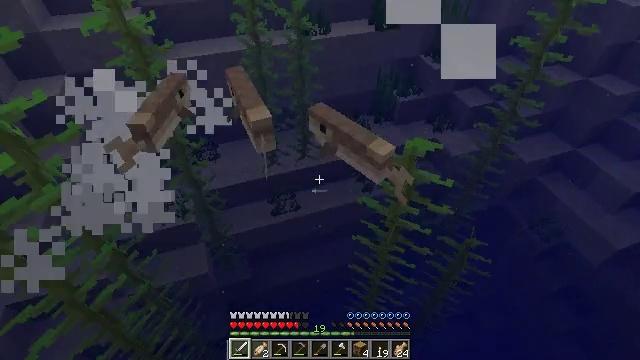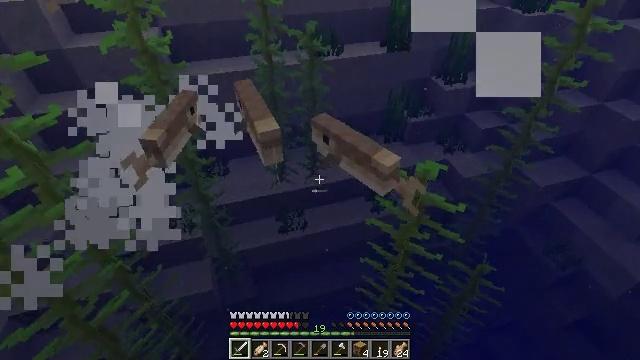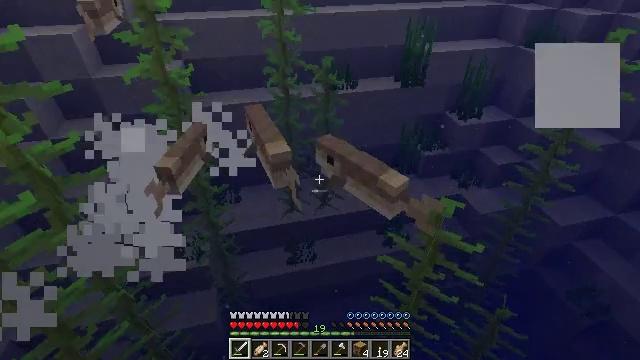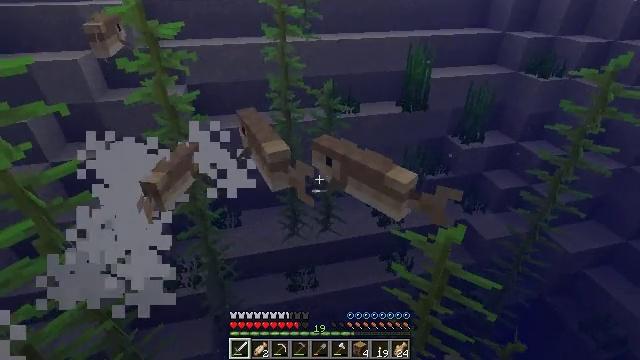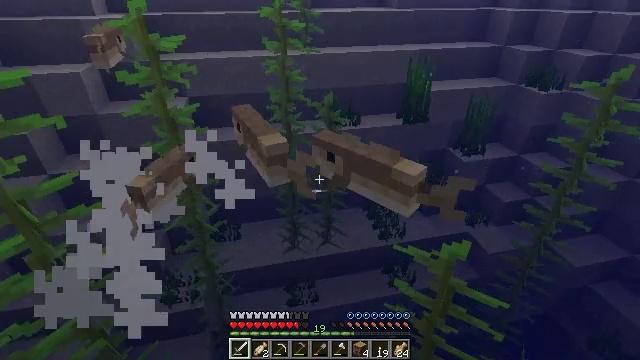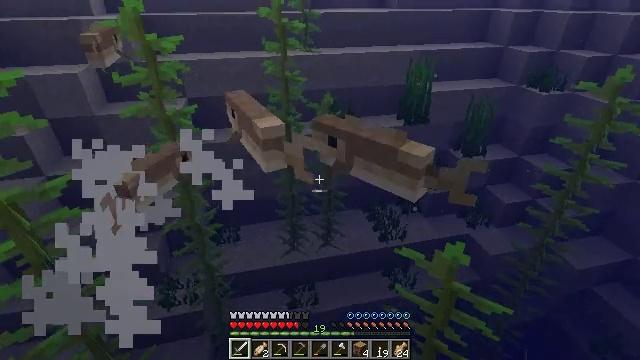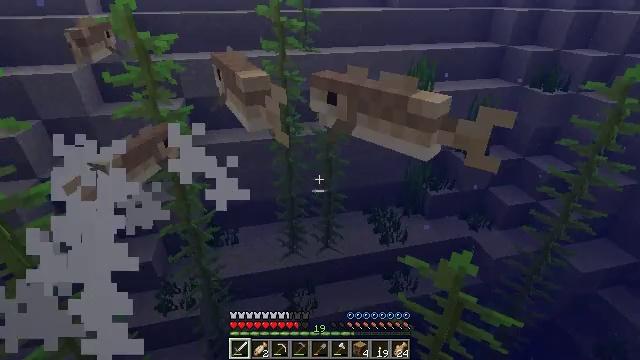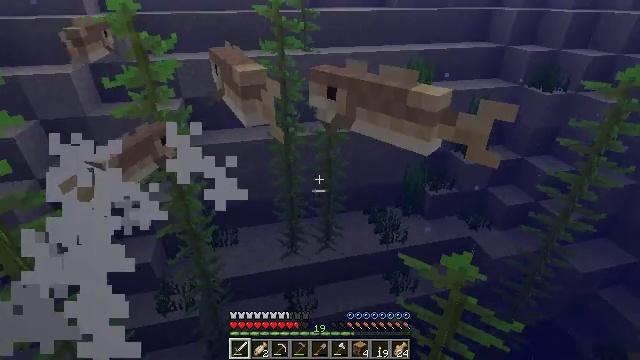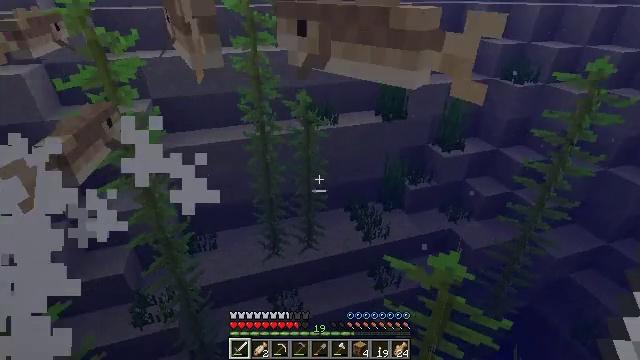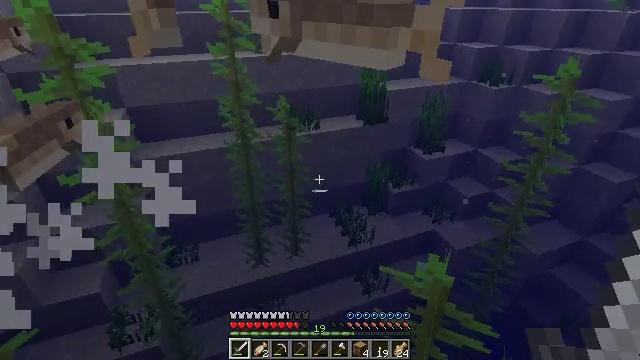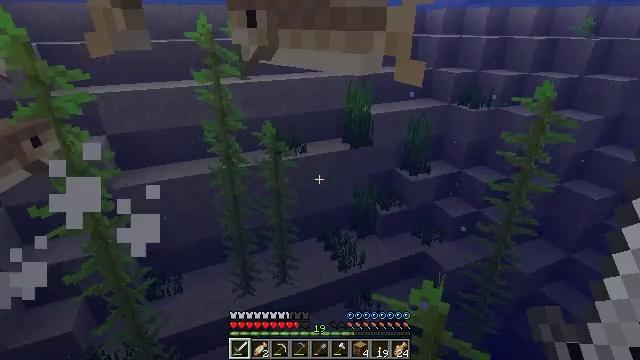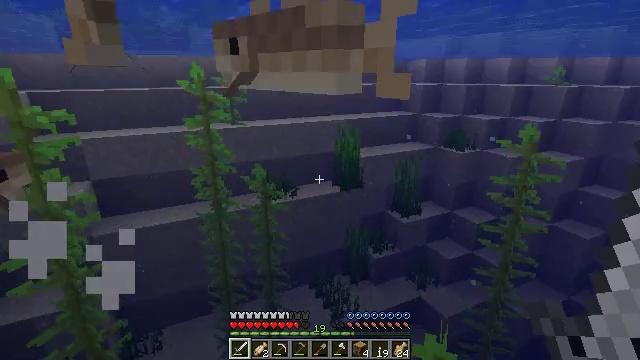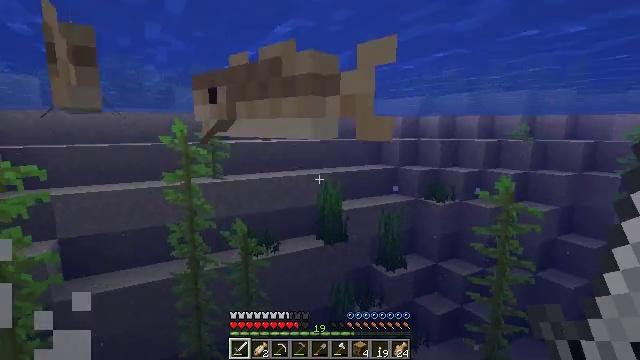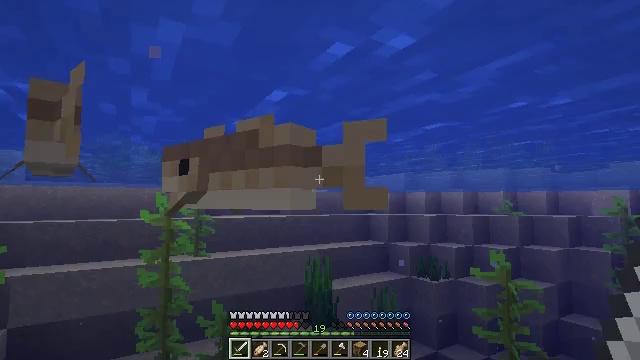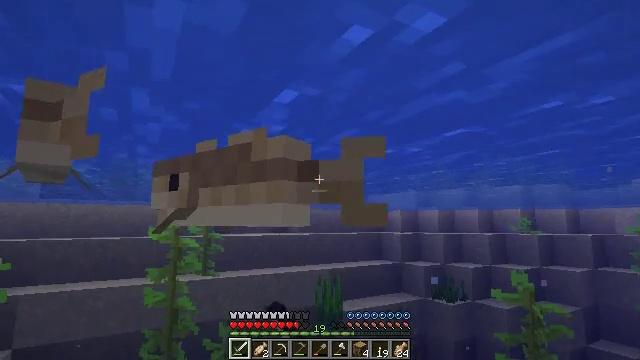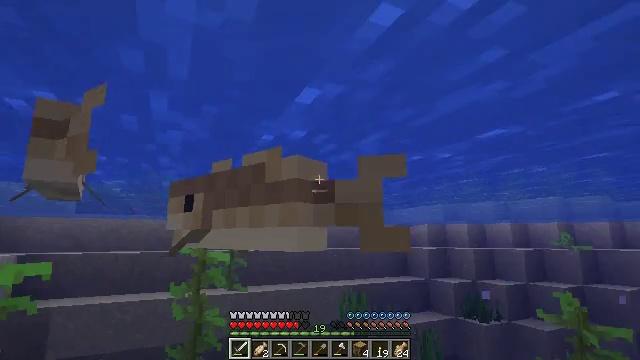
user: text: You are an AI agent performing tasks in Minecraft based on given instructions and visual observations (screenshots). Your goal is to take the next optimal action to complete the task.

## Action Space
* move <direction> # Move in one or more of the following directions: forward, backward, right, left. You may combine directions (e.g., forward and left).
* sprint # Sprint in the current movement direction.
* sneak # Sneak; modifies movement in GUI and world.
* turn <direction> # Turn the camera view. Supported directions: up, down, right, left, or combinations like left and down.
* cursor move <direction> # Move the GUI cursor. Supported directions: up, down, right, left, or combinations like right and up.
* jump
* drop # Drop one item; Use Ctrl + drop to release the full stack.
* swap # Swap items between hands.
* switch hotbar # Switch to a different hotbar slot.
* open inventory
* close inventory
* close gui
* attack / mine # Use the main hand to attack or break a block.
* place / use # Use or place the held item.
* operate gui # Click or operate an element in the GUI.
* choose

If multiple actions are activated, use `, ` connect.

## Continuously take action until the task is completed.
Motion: motion action
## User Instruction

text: Catch and defeat a cod.
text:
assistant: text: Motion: move forward, turn left and up
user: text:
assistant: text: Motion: move forward, turn left and up
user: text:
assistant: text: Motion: move forward, turn up
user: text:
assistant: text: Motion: move forward, turn up
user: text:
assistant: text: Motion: move forward
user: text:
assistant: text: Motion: move forward
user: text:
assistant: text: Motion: move forward
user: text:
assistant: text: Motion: move forward, turn right
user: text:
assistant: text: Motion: move forward, turn right
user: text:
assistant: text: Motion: move forward, turn right and up
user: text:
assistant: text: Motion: move forward, turn right and up
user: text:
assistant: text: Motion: move forward, turn right and up
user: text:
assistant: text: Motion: move forward, turn right and up, attack / mine
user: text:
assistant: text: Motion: move forward, turn left and up, attack / mine
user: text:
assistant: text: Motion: move forward, turn left and up, attack / mine
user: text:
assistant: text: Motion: move forward, turn left and up, attack / mine
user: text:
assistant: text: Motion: turn left and up, attack / mine
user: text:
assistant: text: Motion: no_op
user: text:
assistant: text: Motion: no_op
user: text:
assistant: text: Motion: no_op
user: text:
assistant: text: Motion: turn left and down
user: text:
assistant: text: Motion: turn left and down
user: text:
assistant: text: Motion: turn left and down
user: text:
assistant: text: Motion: turn left and down
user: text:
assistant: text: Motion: turn left and down
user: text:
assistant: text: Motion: turn left and down
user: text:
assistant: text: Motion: turn left and down
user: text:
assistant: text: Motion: no_op
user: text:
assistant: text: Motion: attack / mine
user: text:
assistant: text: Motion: move forward, attack / mine